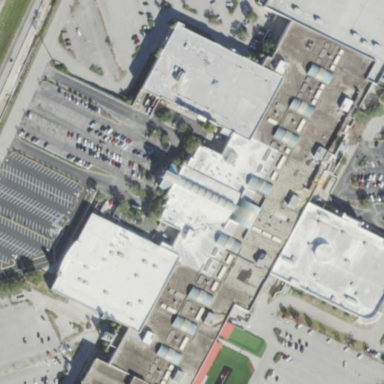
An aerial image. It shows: Mall building.